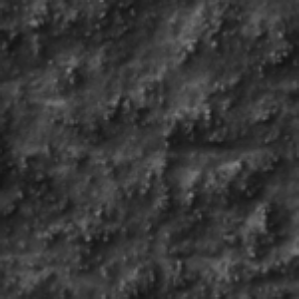
Label: frost